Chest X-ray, PA view. Patient: 76 years old, sex M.
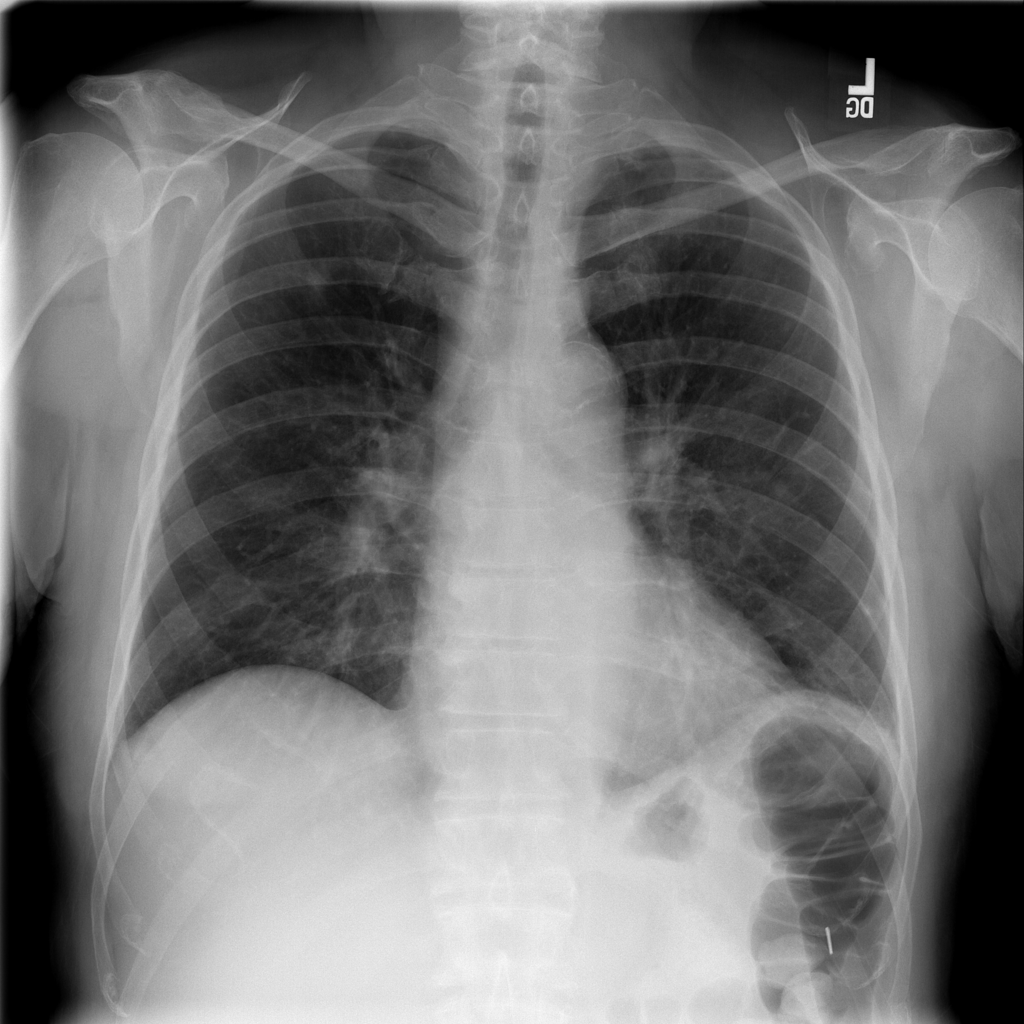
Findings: Nodule